Question: I have developed an application using android studio. In my code I have written an SQL Query in the developed android application. The SQL query seems to be correct but for Some reason, It adds an extra Filed to the Column name like below. As you can see asset_description table has the word "Text". As this should not be the case.
I do not know why this is happening

The Column names are as shown below
'''
//Columns in the Asset Table
public static final String ASSET_ID = "Assetid";
public static final String ASSET_Name="asset_name";
public static final String ASSET_Category ="category";
public static final String ASSET_PurchaseDate = "Purchase_date";
public static final String Asset_Cost ="Asset_cost";
public static final String ASSET_STATUS ="asset_status";
public static final String ASSET_DESCRIPTION ="assets_description";
public static final String ASSET_Warrenty ="warrenty";
'''
This is the table creation section
'''
private static final String CREATE_TABLE_ASSET ="CREATE TABLE" + TABLE_ASSET + "("
+ ASSET_ID + " INTEGER NOT NULL PRIMARY KEY AUTOINCREMENT,"
+ ASSET_Name + " TEXT NOT NULL,"
+ ASSET_Category +" TEXT NOT NULL,"
+ CUSTODIAN_ID + " TEXT NOT NULL,"
+ Asset_Cost + " DOUBLE NOT NULL,"
+ ASSET_PurchaseDate + " DATE NULL,"
+ ASSET_STATUS +" TEXT NOT NULL,"
+ ASSET_DESCRIPTION + "Text NOT NULL,"
+ ASSET_Warrenty +" DATE NOT NULL"+ ");";
'''
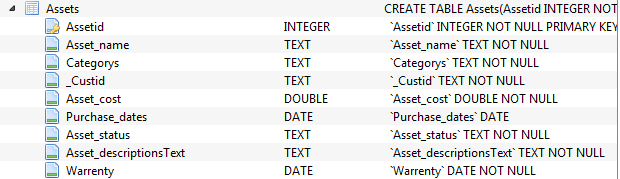
Answer: You are missing one space in:
'''
+ ASSET_DESCRIPTION + " TEXT NOT NULL,"
'''